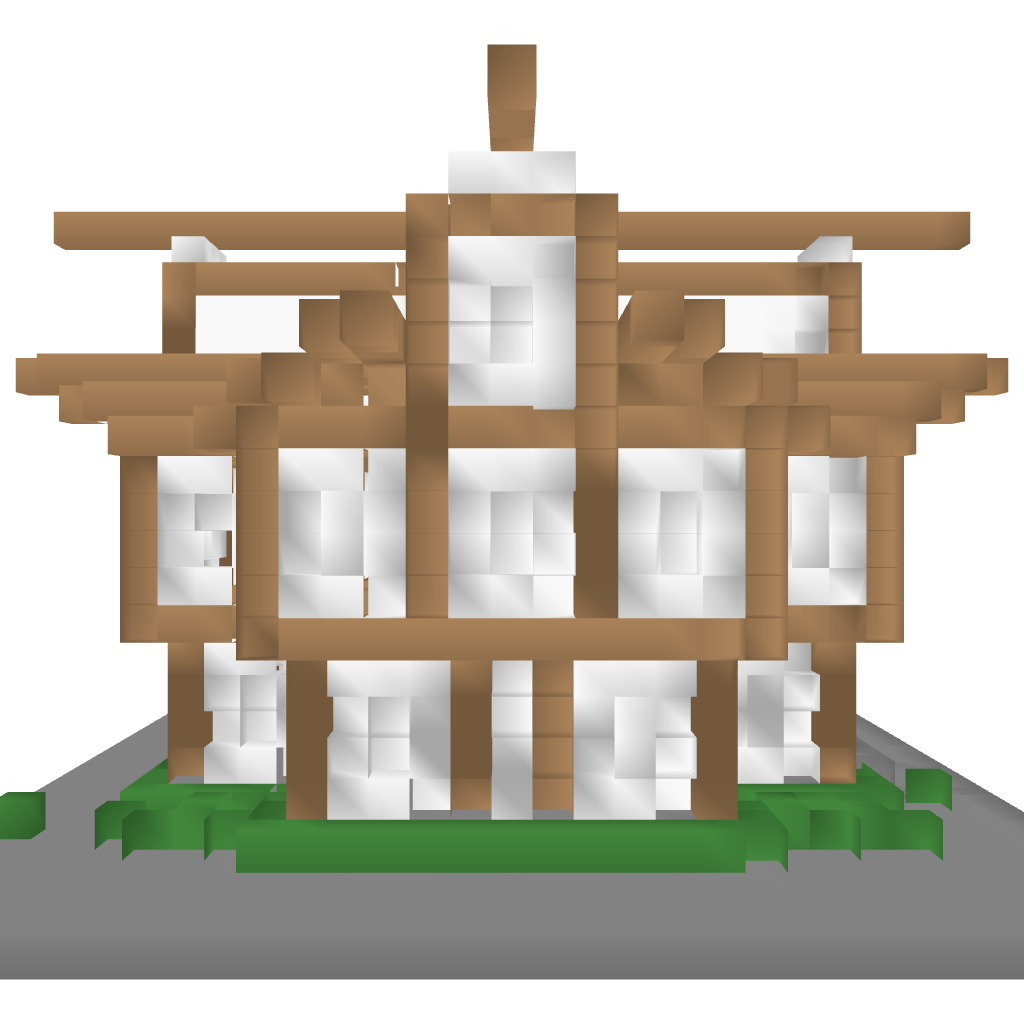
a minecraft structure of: Another Medieval House good quality